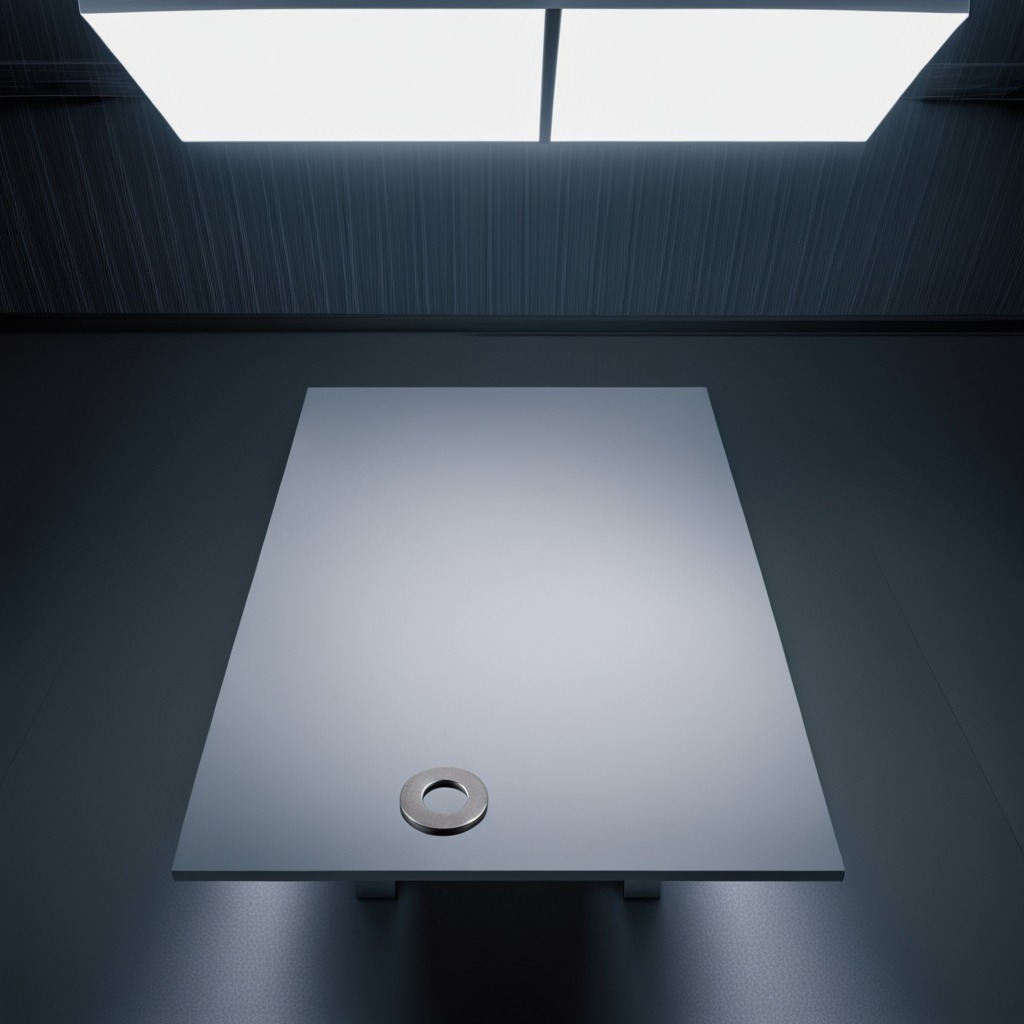
A flat metal washer is lying on the tabletop.